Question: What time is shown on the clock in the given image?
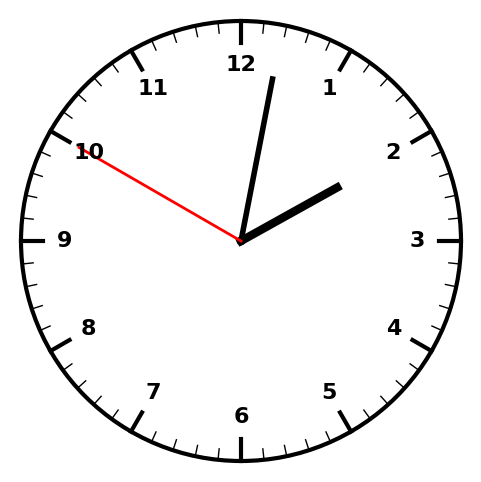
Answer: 02:01:50